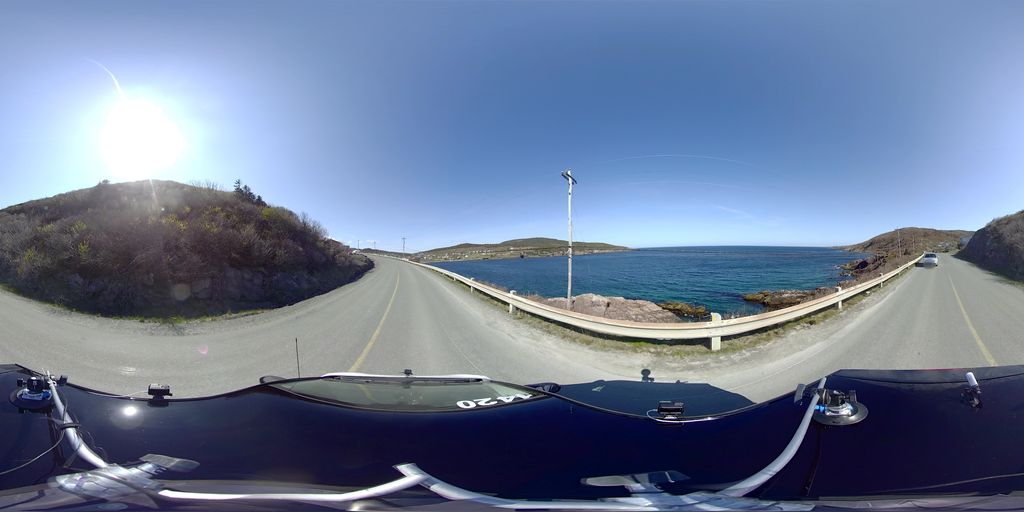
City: st_johns